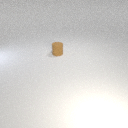
small brown rubber cylinder